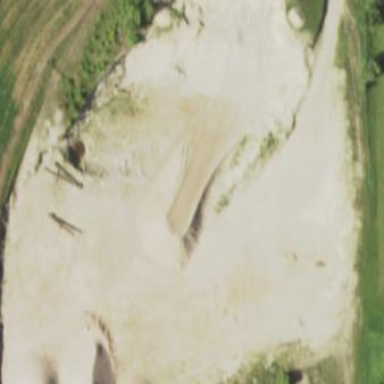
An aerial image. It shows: Quarry area rich in sand and gravel resources.